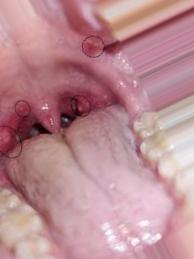
Condition: Mouth Ulcer